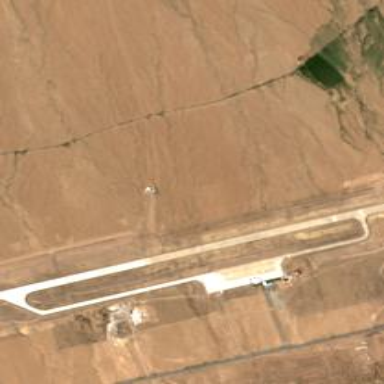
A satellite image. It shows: Runway at airport.